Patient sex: M
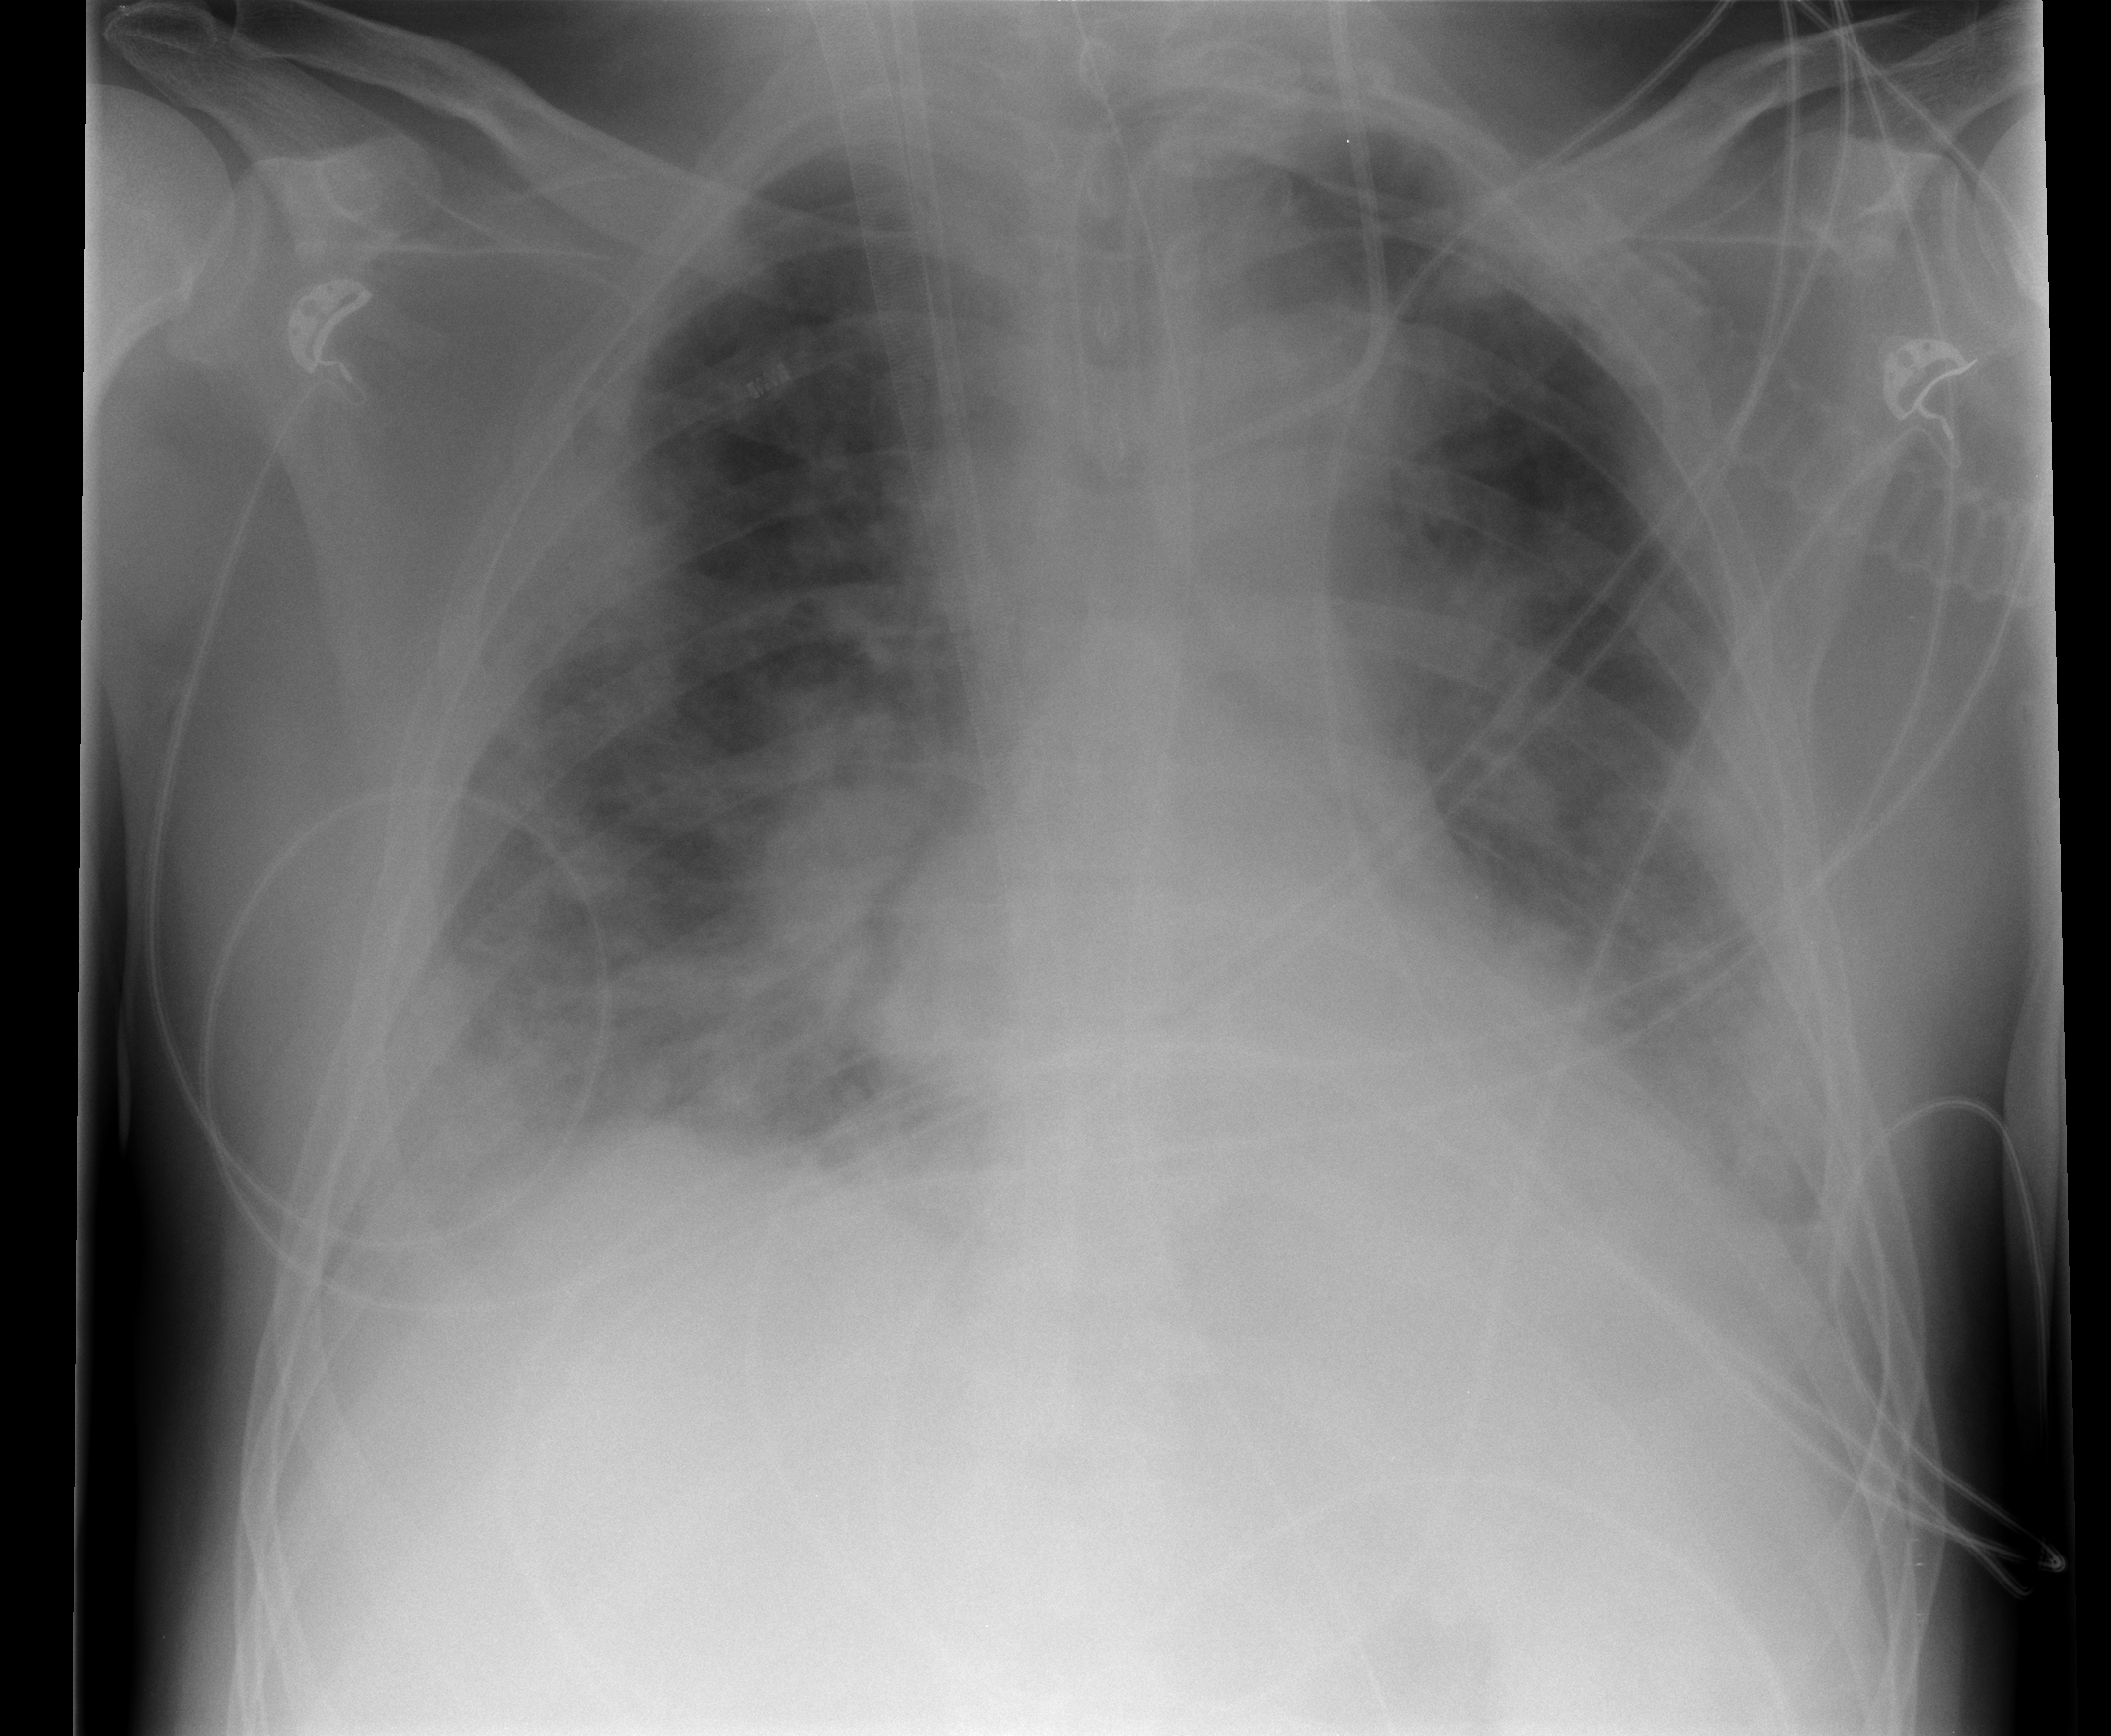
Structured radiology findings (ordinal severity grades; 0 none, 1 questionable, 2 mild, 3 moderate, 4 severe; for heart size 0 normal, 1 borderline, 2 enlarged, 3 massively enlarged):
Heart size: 0
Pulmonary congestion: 2
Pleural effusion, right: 2
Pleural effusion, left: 2
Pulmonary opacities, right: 3
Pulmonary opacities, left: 2
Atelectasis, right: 3
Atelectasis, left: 2